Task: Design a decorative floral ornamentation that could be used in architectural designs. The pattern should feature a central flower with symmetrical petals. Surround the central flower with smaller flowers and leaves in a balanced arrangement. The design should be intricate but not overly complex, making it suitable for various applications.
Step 1235:
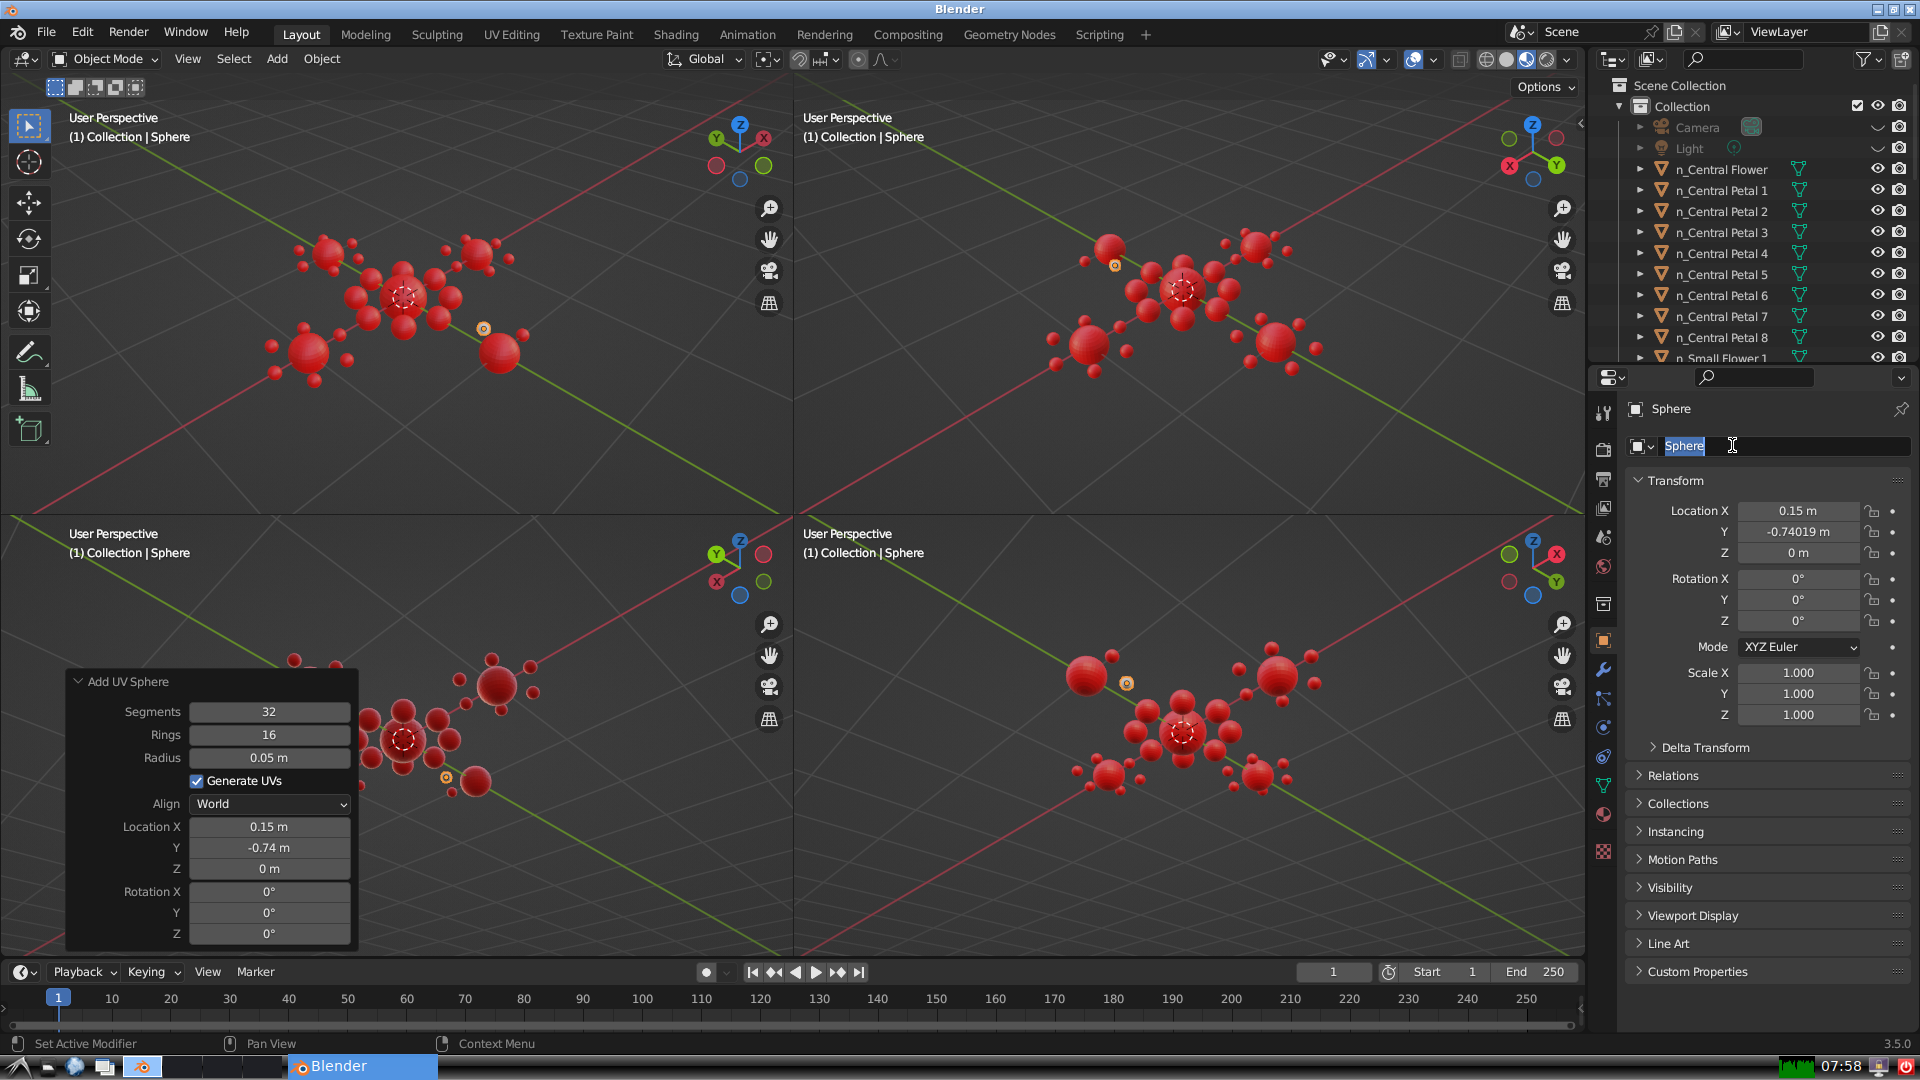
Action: input_text: n_Small Petal 4-2